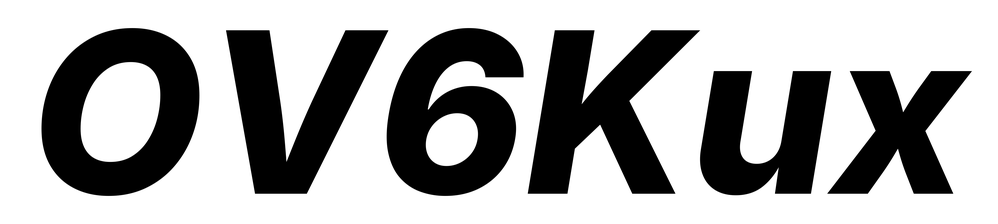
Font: Inter-Italic_ExtraBold_Italic